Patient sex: F
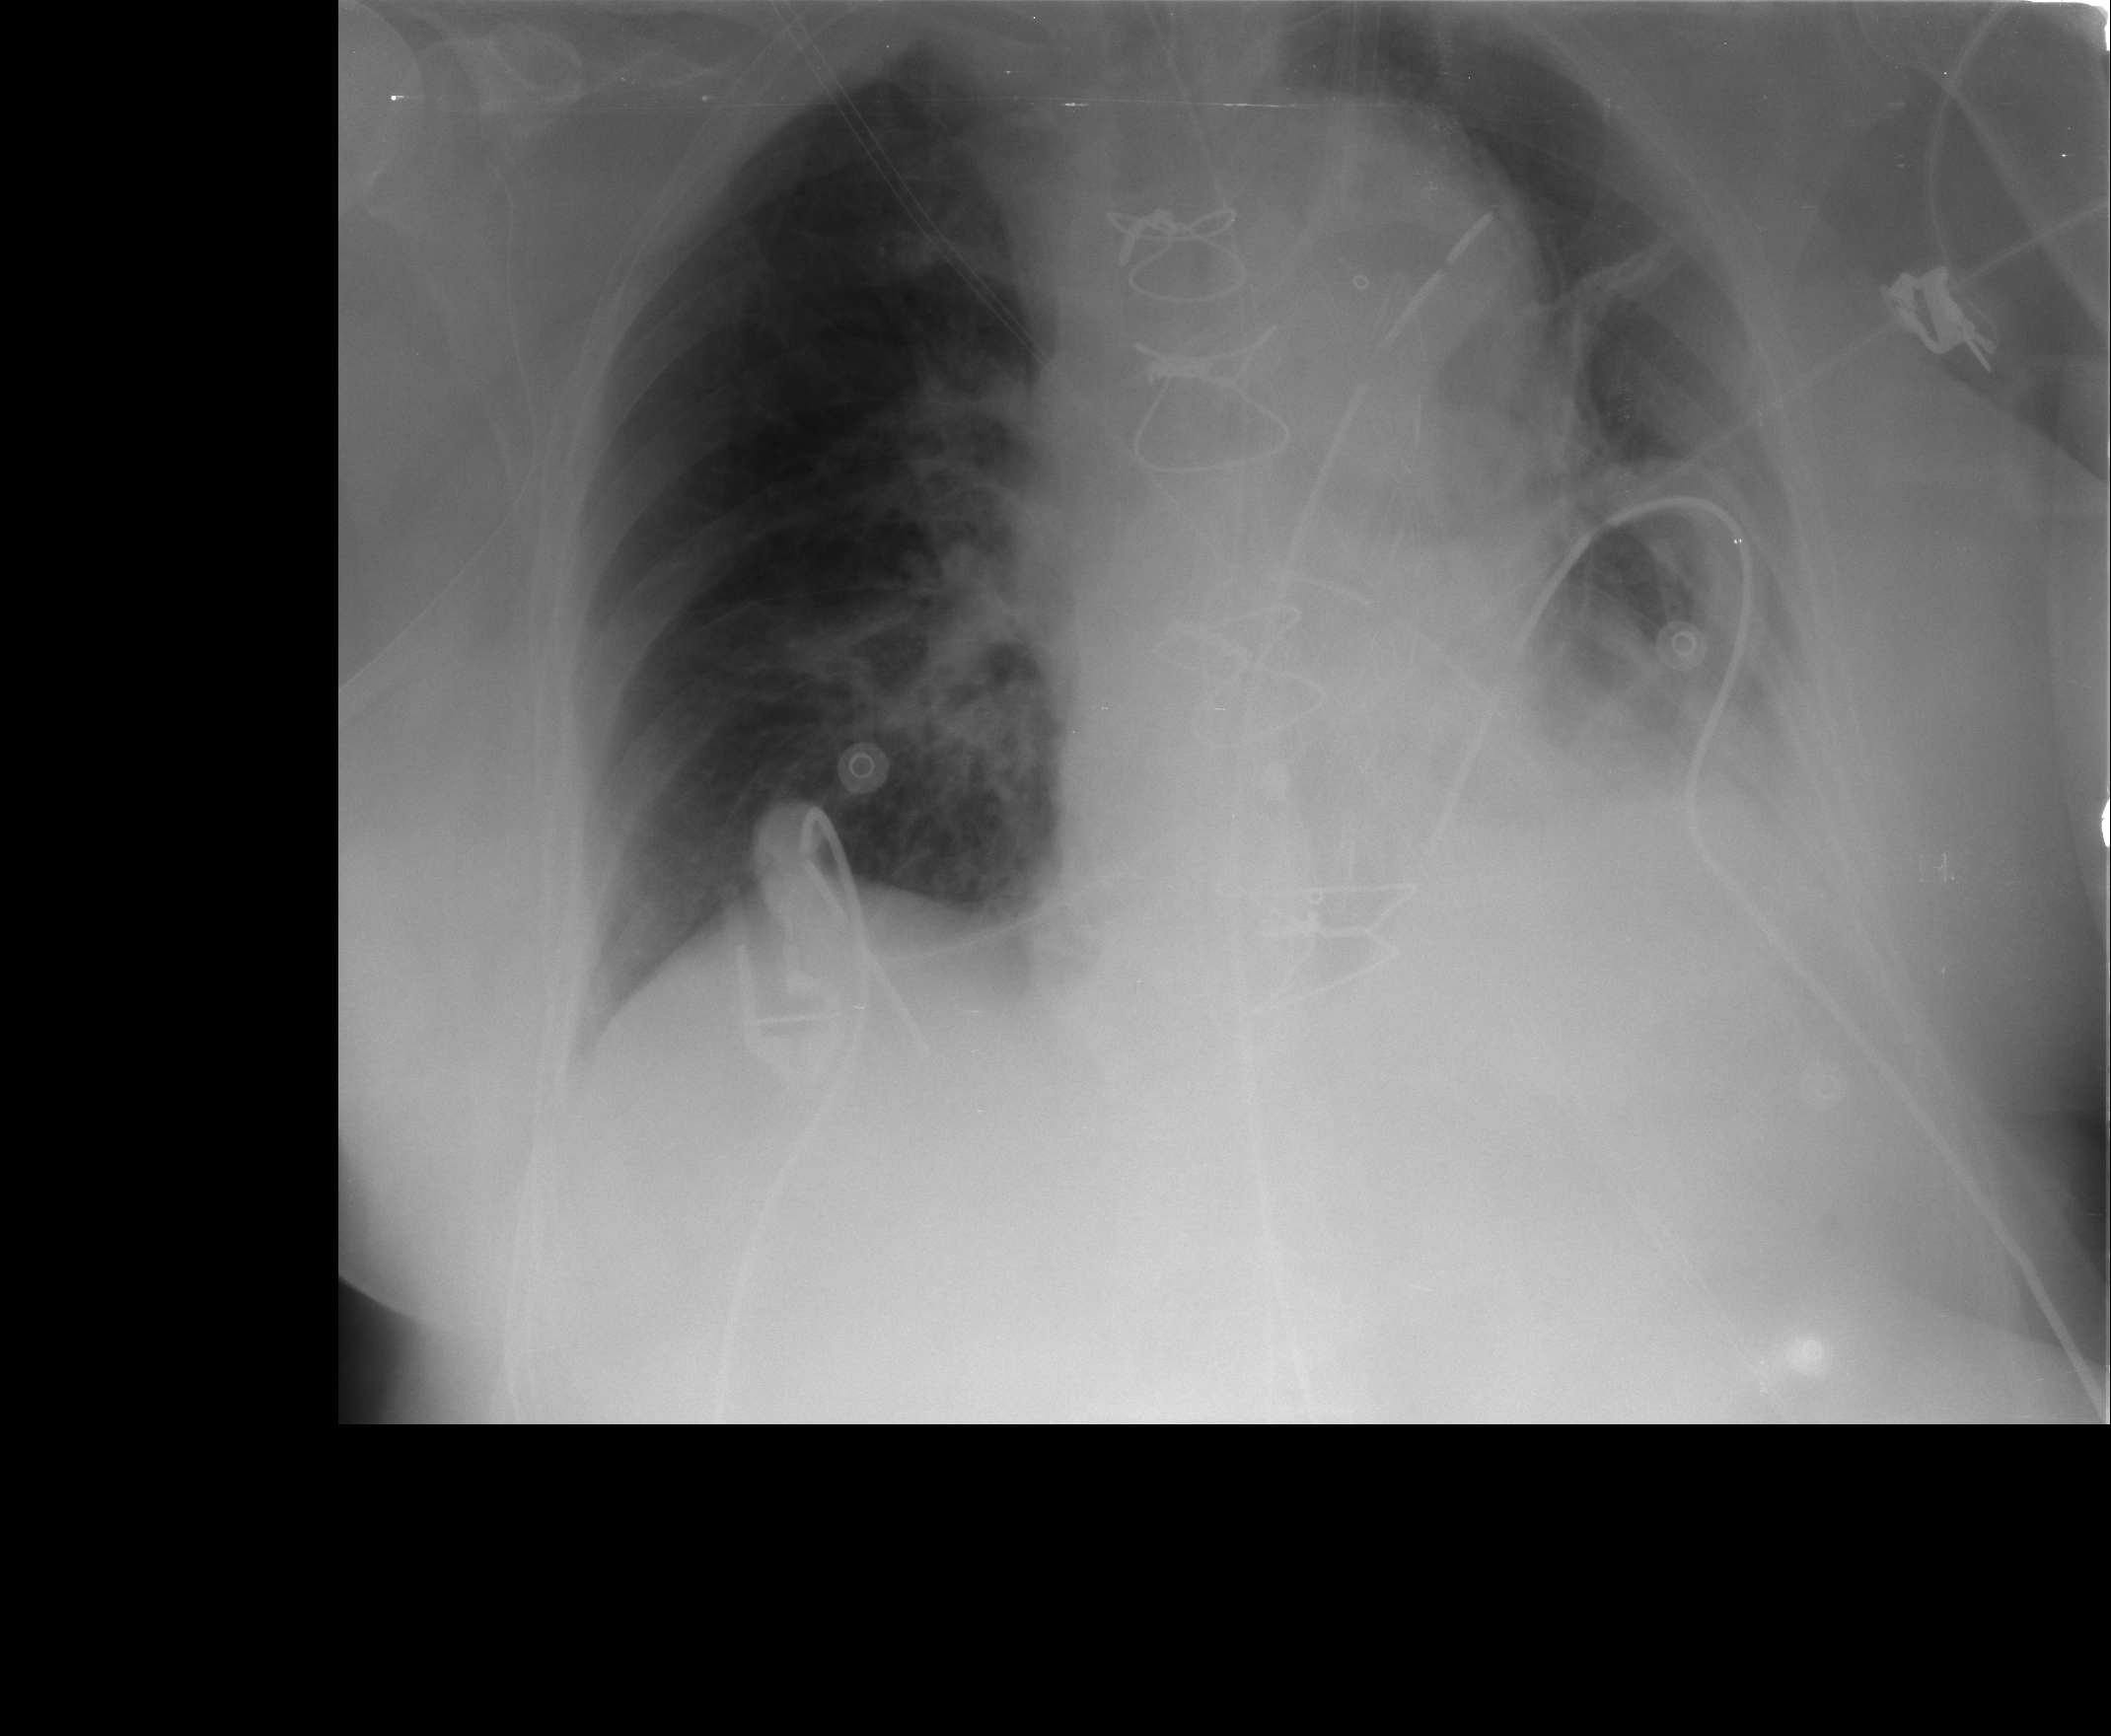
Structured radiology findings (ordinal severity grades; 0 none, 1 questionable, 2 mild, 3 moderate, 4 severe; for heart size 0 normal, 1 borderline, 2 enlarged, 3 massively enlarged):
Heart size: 2
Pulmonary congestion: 0
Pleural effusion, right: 0
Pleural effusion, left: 2
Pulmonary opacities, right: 0
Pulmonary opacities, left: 1
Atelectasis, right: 2
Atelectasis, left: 2